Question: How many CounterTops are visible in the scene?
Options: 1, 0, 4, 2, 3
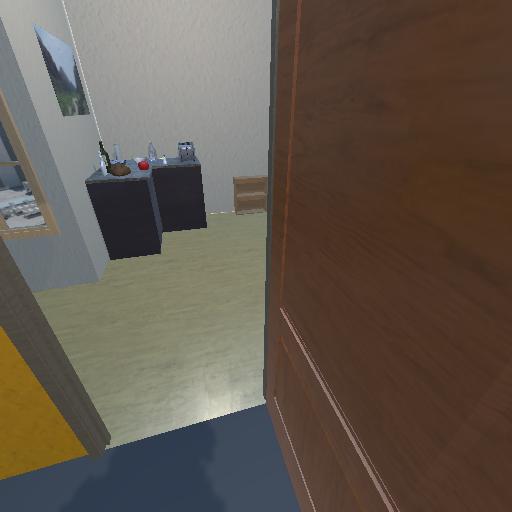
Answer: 1